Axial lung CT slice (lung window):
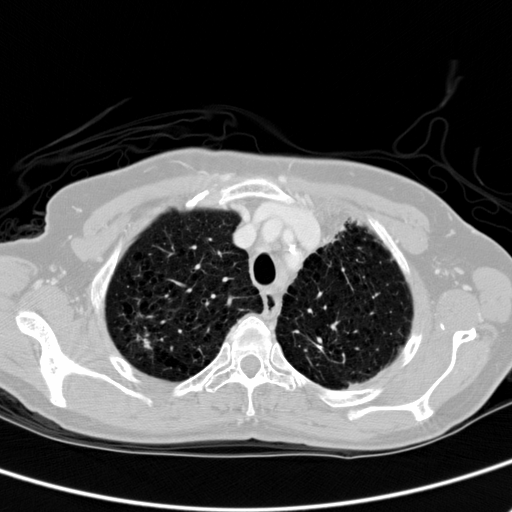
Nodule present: yes
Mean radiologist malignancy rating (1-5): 4